Question: I am providing Restore Functionality for Non-Consumable Products.
When I click on to Restore it prompts the SignIn alert,
I use the Existing Apple Id for SignIn, after entering UserId and Password and taps on Ok then SignIn Alert Prompted once again.
Why it's prompted again once I entered user details?

'''
-(void)RestorePurchasedItems
{
[[SKPaymentQueue defaultQueue] addTransactionObserver:self];
[[SKPaymentQueue defaultQueue] restoreCompletedTransactions];
}
- (void)paymentQueue:(SKPaymentQueue *)queue updatedTransactions:(NSArray *)transactions
{
NSLog(@"=======%@",transactions);
}
- (void)paymentQueue:(SKPaymentQueue *)queue restoreCompletedTransactionsFailedWithError:(NSError *)error
{
if (error.code == SKErrorPaymentCancelled) {
}
}
- (void)paymentQueueRestoreCompletedTransactionsFinished:(SKPaymentQueue *)queue
{
NSMutableArray* purchasableObjects = [[[NSMutableArray alloc] init] autorelease];
for (SKPaymentTransaction *transaction in queue.transactions)
{
NSString *productID = transaction.payment.productIdentifier;
[purchasableObjects addObject:productID];
}
self.OnSuccessRestored(purchasableObjects); //Block Call to access the products
}
'''
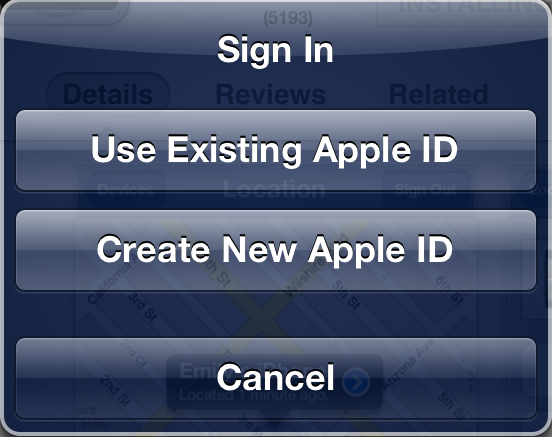
Answer: Don't Know what happened with iTunes connect issue gone away magically :) :)